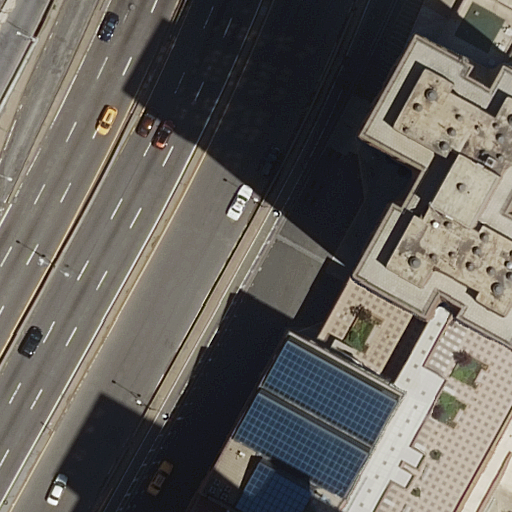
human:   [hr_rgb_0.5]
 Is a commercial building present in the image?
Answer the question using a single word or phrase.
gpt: no

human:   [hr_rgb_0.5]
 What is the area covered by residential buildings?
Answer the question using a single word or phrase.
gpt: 1145m2

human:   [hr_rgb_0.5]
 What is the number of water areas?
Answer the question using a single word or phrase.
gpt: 0

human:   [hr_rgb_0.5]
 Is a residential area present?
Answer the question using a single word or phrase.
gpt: yes

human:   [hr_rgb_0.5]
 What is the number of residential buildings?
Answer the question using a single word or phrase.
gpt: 4

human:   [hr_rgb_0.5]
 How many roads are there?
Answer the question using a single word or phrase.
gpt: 12

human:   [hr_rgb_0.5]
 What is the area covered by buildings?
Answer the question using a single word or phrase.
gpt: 1145m2

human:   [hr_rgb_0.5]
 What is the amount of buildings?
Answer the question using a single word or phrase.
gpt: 4

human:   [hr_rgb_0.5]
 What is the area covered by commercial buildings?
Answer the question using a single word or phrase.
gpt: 0m2

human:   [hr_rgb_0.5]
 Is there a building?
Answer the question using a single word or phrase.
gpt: yes

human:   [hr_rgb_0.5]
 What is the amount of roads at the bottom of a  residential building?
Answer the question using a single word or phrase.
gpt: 12

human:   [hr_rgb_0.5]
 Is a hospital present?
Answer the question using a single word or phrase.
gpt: yes

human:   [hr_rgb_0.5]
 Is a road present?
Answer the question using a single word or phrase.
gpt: yes

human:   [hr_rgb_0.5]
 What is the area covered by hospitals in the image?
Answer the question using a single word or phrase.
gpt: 2744m2

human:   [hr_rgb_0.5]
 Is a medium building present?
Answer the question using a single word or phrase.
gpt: yes

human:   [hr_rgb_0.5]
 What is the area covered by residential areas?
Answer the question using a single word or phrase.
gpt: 10321m2

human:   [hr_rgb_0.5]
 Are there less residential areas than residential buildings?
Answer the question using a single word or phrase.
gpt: yes

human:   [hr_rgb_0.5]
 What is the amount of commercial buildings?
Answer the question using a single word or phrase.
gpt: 0

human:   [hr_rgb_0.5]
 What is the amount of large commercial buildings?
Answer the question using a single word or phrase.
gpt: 0

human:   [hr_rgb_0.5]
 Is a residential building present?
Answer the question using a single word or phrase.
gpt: yes

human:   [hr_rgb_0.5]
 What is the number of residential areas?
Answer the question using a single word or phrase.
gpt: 1

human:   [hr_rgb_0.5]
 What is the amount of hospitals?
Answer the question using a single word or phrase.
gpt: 1

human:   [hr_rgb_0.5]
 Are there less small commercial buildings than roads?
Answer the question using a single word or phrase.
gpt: yes

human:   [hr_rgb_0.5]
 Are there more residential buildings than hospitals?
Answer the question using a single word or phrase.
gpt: yes

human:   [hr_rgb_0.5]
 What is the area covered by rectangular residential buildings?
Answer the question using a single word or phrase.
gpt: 814m2

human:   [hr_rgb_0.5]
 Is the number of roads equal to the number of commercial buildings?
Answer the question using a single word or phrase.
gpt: no

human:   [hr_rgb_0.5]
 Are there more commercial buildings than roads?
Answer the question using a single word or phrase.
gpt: no

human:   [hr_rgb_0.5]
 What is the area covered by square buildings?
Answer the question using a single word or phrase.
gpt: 0m2

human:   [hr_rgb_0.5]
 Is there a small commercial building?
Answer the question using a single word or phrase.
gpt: no

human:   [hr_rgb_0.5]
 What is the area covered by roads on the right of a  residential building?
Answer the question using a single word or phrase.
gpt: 0m2

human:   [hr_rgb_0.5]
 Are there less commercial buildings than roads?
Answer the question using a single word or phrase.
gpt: yes

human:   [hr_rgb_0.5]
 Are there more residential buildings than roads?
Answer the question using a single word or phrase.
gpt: no

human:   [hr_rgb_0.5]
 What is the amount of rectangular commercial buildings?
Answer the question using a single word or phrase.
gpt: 0

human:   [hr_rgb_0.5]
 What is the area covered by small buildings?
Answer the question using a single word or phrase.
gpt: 130m2

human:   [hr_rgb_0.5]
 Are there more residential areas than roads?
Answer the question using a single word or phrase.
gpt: no

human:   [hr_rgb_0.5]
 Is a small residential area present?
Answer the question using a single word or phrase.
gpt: no

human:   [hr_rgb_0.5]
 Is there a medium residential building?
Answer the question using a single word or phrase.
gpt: yes

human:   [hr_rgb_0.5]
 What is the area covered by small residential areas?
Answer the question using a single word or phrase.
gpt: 0m2

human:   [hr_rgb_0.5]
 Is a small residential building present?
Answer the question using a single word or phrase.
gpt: yes

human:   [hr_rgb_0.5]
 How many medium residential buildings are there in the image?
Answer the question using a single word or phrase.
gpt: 1

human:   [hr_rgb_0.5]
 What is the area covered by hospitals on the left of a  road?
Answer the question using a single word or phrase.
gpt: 2744m2

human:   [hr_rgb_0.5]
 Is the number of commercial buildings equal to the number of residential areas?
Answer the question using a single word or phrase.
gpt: no

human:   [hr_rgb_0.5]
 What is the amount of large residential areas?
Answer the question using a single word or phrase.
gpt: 1

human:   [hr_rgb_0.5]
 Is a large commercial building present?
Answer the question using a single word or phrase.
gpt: no

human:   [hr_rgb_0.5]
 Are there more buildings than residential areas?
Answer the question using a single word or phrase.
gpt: yes

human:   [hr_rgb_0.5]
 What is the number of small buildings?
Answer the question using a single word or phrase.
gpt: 2

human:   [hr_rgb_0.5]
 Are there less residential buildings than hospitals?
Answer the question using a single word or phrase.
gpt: no

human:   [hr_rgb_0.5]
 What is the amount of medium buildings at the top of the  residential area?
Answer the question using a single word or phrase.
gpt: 1

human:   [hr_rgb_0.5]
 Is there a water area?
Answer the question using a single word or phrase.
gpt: no

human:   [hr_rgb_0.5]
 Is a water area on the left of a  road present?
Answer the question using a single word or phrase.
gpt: no

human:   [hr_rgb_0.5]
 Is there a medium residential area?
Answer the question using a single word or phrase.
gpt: no

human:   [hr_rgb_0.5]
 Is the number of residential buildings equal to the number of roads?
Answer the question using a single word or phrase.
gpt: no

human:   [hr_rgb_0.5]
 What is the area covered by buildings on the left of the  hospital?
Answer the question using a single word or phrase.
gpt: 0m2

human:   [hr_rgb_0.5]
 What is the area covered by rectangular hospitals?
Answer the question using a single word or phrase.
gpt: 2744m2

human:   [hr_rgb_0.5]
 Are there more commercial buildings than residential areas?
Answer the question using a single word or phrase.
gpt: no

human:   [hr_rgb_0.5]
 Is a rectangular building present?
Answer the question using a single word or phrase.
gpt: yes

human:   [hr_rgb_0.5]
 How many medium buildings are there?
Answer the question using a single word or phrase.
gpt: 1

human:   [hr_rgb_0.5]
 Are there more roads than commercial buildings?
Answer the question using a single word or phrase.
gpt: yes

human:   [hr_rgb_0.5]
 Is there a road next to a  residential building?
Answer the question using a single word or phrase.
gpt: yes

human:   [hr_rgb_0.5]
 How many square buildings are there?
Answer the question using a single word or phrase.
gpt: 0

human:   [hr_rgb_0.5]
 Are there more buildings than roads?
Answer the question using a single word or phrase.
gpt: no

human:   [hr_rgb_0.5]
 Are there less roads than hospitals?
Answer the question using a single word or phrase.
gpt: no

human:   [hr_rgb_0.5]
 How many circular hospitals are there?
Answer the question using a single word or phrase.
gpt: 0

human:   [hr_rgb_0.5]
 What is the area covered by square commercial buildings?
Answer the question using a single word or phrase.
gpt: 0m2